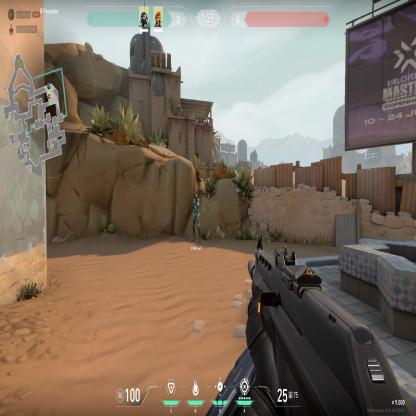
Label: teammate